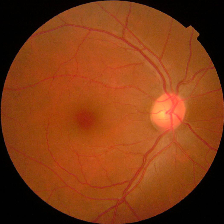
Diabetic retinopathy grade: No DR